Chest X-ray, PA view. Patient: 46 years old, sex F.
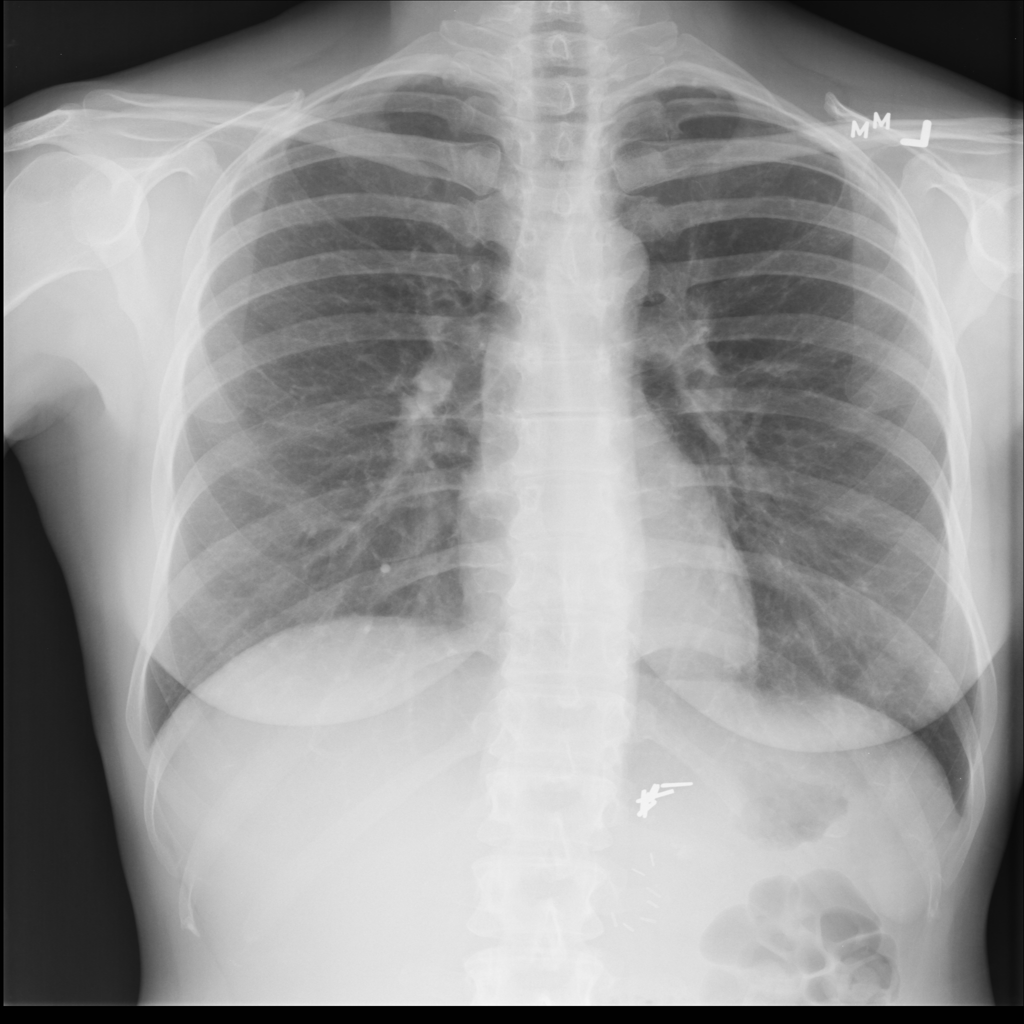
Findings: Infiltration